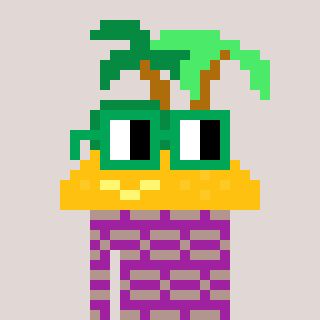
a pixel art character with square green glasses, a island-shaped head and a magenta-colored body on a warm background